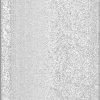
Atmospheric dust classification: dusty